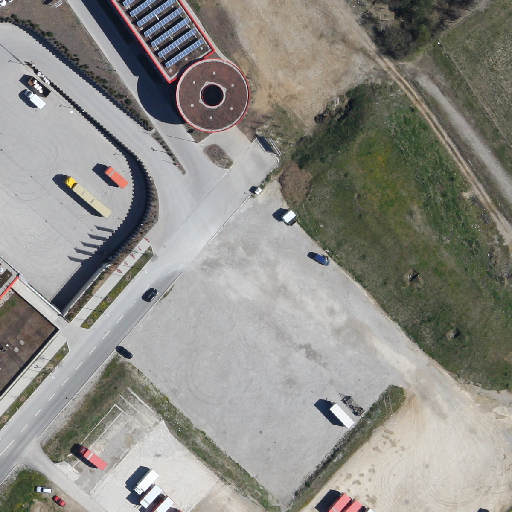
Referring expression: light-duty vehicle in the parking area